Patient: sex M, age 52
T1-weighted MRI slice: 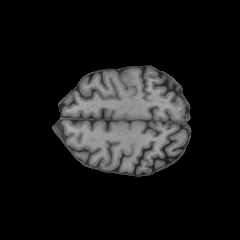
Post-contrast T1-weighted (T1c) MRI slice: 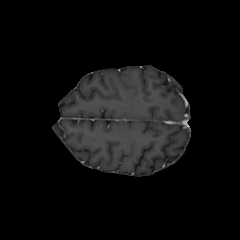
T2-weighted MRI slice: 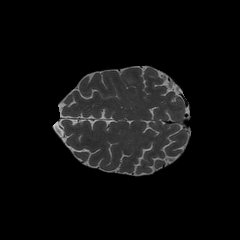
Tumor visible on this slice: no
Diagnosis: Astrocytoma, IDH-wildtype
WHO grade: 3